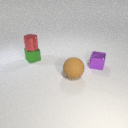
small red metal cylinder above small green metal cube